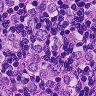
Metastatic tissue present: yes